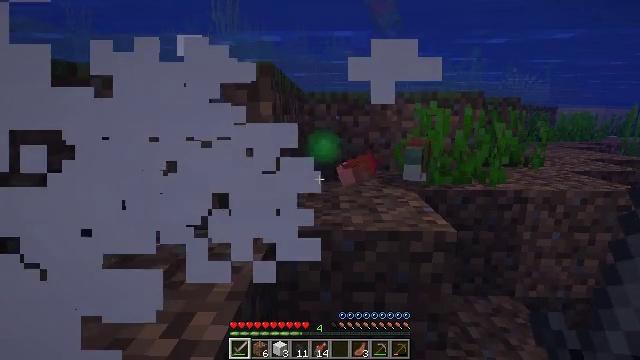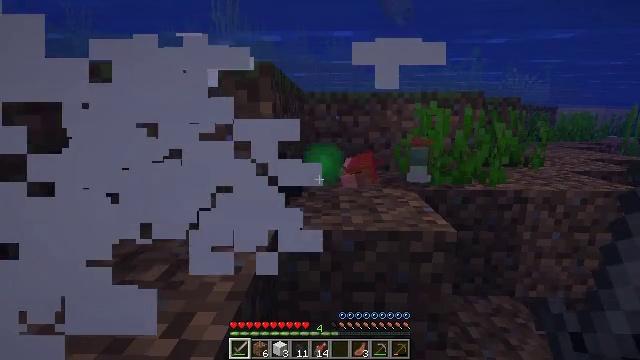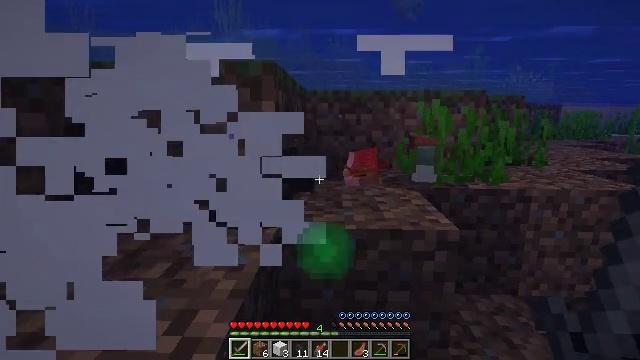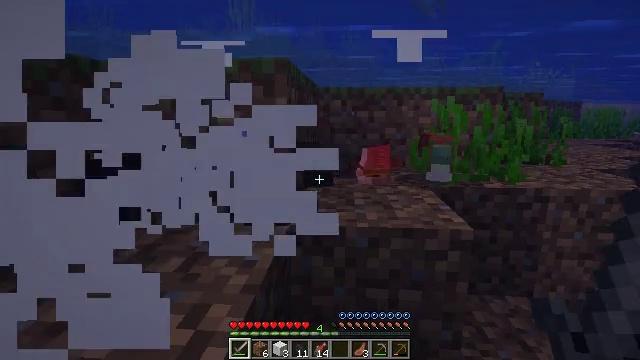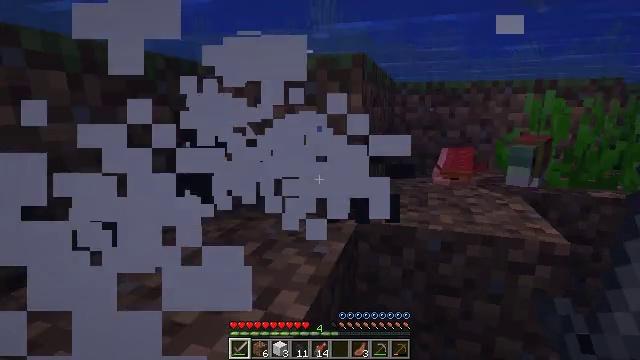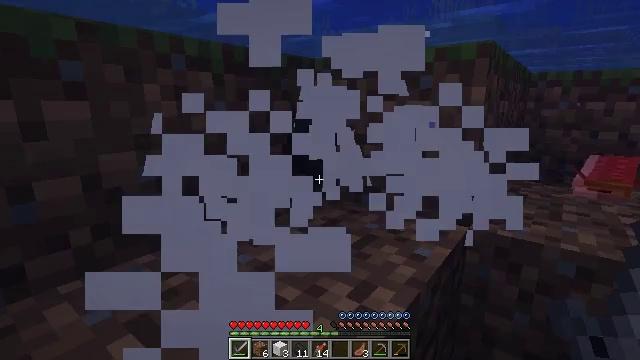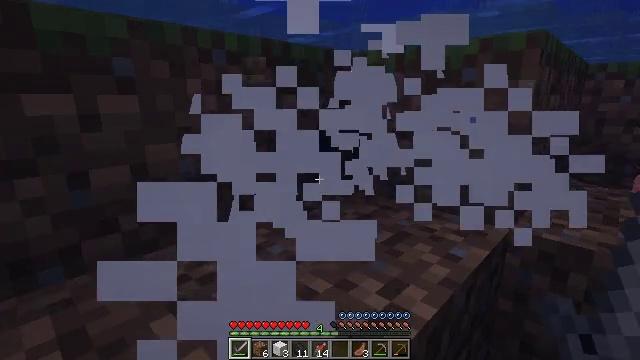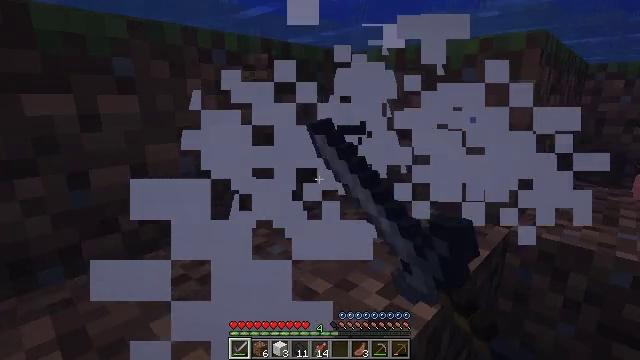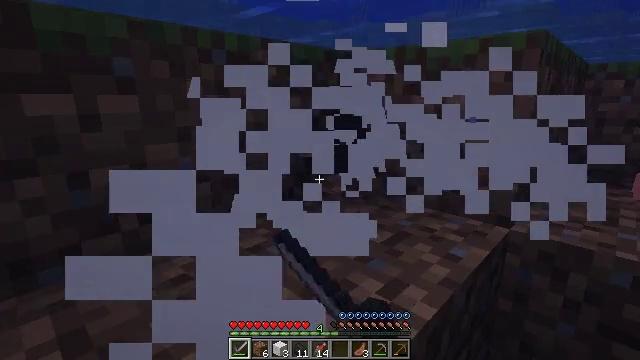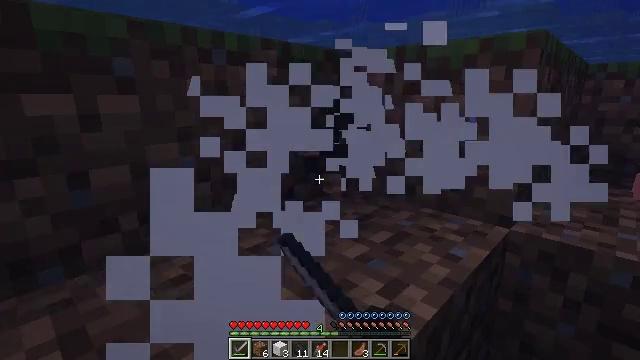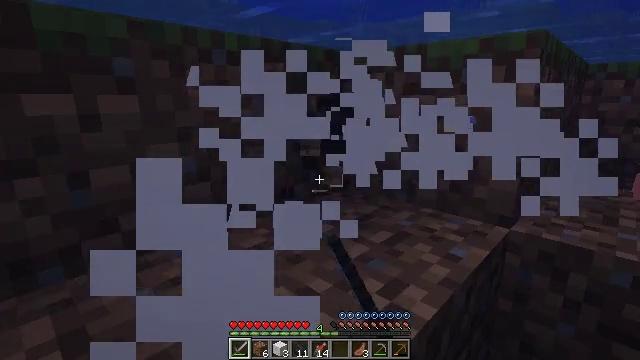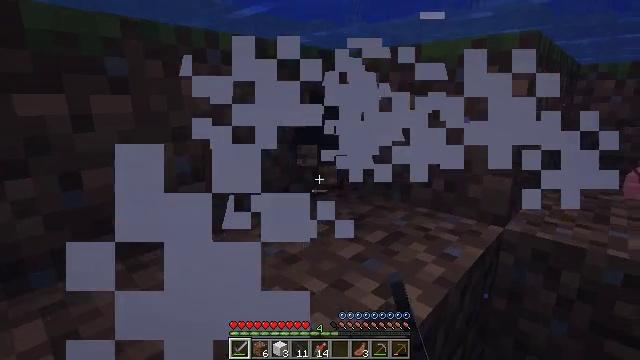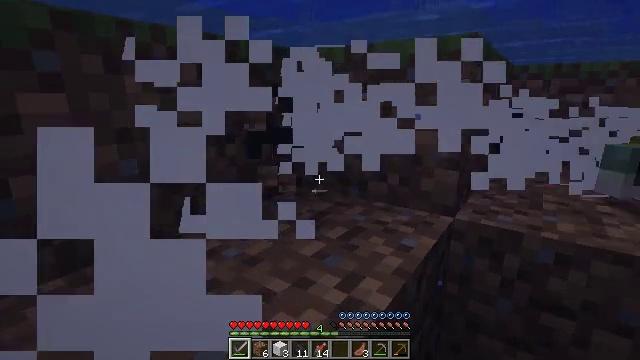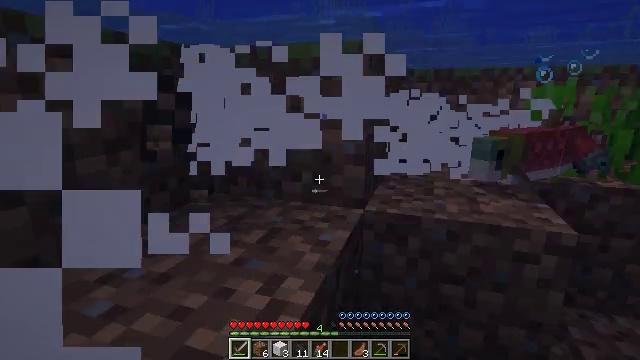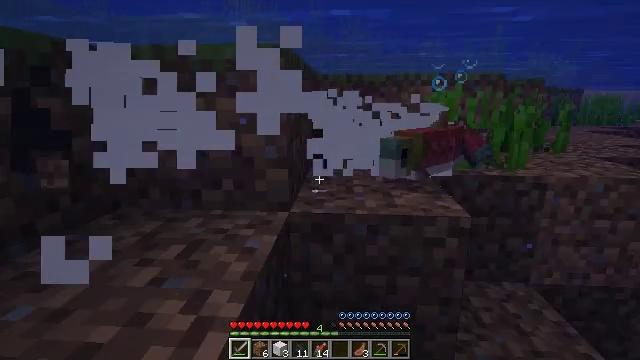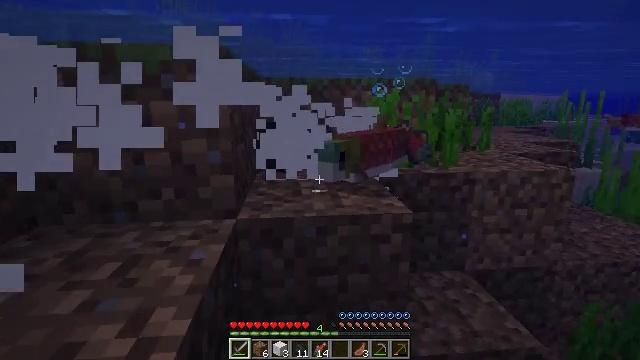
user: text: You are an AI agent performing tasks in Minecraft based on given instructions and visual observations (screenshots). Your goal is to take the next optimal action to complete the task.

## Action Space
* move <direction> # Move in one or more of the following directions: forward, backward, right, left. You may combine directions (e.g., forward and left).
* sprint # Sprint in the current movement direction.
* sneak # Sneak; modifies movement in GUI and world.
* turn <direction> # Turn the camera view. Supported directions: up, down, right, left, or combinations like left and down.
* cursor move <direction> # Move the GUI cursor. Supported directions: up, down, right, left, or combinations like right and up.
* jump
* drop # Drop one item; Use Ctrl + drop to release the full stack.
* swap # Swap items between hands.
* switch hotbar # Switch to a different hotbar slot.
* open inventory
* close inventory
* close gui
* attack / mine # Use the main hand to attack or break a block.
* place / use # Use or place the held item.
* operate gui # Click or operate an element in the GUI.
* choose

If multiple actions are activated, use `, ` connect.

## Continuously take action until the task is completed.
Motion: motion action
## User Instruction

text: Fish and kill the salmon.
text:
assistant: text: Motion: no_op
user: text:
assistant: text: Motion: no_op
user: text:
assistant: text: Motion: turn left
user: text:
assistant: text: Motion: turn left
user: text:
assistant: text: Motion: turn left
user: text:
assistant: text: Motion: turn left and down, attack / mine
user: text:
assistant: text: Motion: attack / mine
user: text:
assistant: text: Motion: attack / mine
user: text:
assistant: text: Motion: attack / mine
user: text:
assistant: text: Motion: no_op
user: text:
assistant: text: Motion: no_op
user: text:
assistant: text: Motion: turn right
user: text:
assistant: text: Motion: turn right
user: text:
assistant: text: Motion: turn right
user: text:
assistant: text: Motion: turn right
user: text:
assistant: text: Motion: turn right
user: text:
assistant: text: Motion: move forward, turn right
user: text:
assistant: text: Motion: move forward, turn right
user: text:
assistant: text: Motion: move forward
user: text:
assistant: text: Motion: move forward
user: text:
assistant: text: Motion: move forward
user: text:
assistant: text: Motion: move forward
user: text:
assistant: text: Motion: move forward
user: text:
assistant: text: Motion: move forward
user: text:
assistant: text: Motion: move forward, turn left and down
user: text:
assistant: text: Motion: move forward, turn left and down, attack / mine
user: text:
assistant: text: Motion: move forward, attack / mine
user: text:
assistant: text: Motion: move forward
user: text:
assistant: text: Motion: move forward
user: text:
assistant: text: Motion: move forward